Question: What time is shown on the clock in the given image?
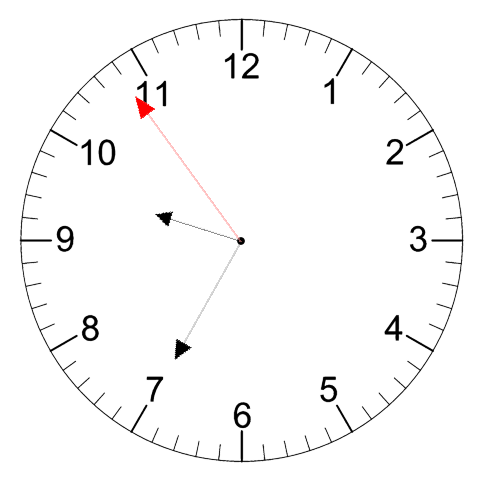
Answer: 09:34:54